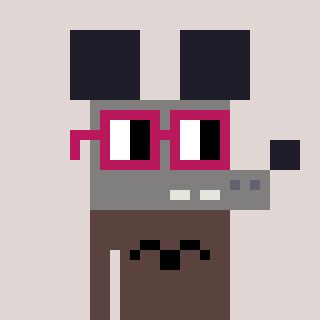
a pixel art character with square dark red glasses, a mouse-shaped head and a darkbrown-colored body on a warm background